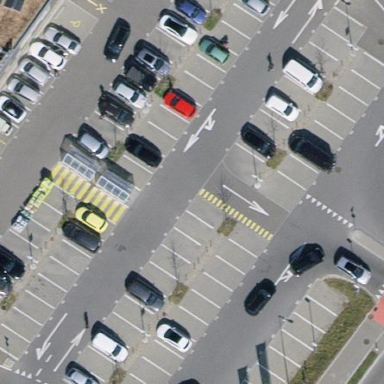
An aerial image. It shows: Parking area with asphalt surface.